Current action and preconditions to check: path_clear

Your task: For each precondition in the list above, predict whether it will hold at this action.

Consider the current scene as observed from the mobile robot's camera, and analyze the predicted future states of all dynamic agents (e.g., people, animals, vehicles, or any moving entities) within the NEXT SECOND.

IMPORTANT: Only answer "very likely" if you are absolutely certain—based on strong, clear evidence—that a dynamic agent will violate the precondition in the predicted future state. Do NOT answer "very likely" for unlikely, ambiguous, or low-probability risks.

Ask yourself for each precondition: Is there a high probability, with clear and convincing evidence, that the predicted future states of any dynamic agent will interfere with the predicted future state of the currently executing action within the NEXT SECOND, causing that precondition to fail?

Assess the risk level based on these predictions. Use "likely" or "very likely" if motions create a clear risk of interference.

Use "neutral" or "improbable" if agents are nearby but their predicted paths are clearly diverging or non-conflicting.

Failure Risk Categories: "very improbable", "improbable", "neutral", "likely", "very likely"

Answer Format: Output ONLY the probability_of_failure value from these categories: "very improbable", "improbable", "neutral", "likely", "very likely"

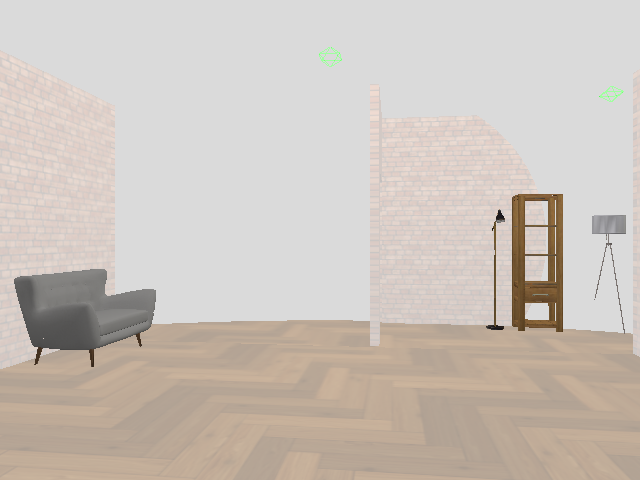

Answer: very improbable